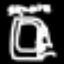
Label: square